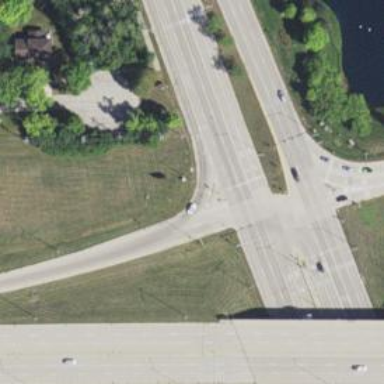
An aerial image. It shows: Primary link highway.